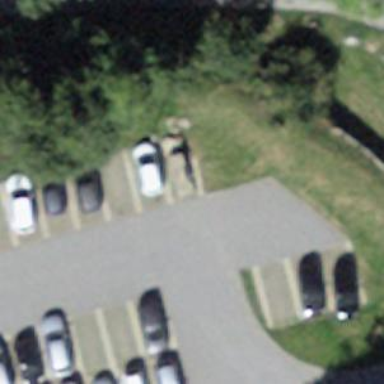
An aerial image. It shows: Parking aisle designated as service road.